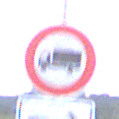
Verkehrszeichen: VerbotFuerKraftfahrzeugeUeberDreiKommaFuenfTonnen
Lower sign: RichtungsangabeDurchPfeile4
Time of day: SunriseSunset
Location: Outdoor (Nature)
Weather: PartlyCloudy
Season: NotSpecified
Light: Natural